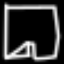
Label: pants